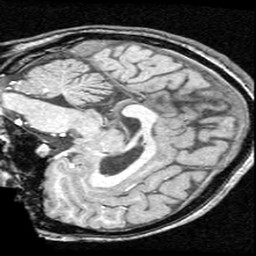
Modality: T1w
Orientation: sagittal
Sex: female
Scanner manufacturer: ge
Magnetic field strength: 1.5 T
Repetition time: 21 s
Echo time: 0.008 s